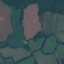
Land use / land cover: Pasture